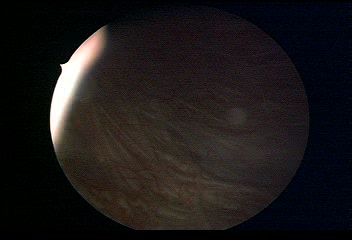
Modality: WLC
Class: Normal mucosa
Bladder cancer association: No